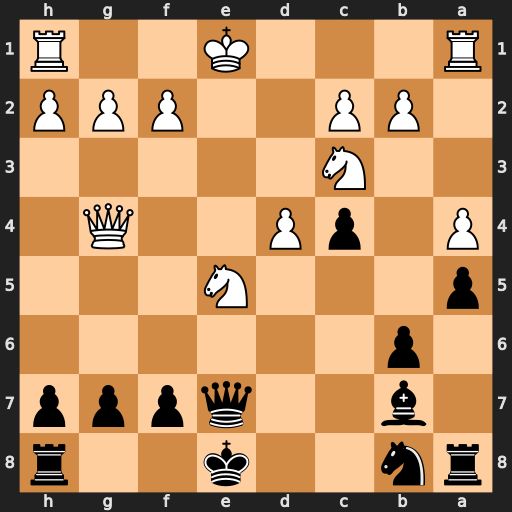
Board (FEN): rn2k2r/1b2qppp/1p6/p3N3/P1pP2Q1/2N5/1PP2PPP/R3K2R
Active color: b
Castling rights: KQkq
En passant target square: -
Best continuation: f6 O-O-O fxe5